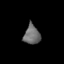
Tissue: skin
Cell type: Epithelial cells
Senescence score: 0.2299
Nuclear area (px): 309
Mean DAPI intensity: 107.505